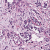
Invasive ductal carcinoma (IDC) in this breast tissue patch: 1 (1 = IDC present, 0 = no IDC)